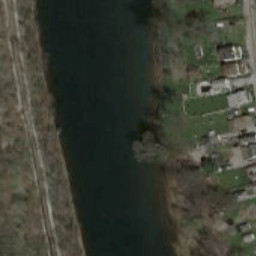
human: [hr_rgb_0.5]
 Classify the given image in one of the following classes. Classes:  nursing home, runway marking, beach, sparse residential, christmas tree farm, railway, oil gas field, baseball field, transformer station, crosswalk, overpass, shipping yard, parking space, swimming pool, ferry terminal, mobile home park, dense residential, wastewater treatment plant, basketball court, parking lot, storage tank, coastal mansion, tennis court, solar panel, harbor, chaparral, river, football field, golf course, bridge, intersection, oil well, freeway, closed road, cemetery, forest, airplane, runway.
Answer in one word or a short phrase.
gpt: river